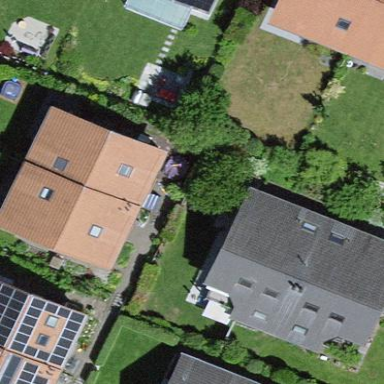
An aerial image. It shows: Semidetached house.